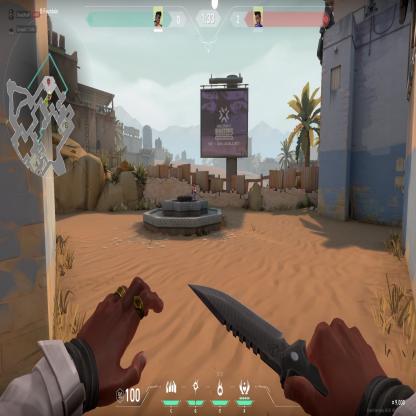
Label: enemy